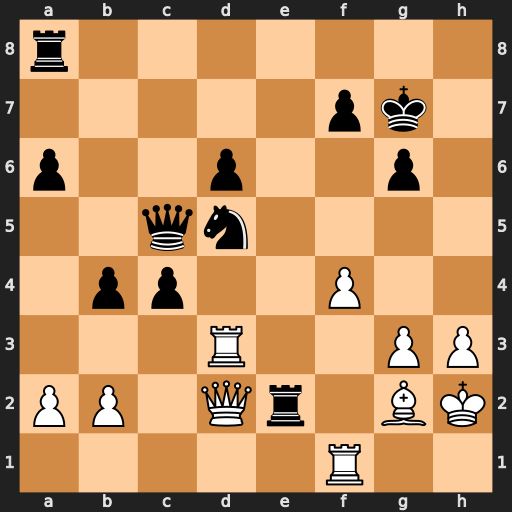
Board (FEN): r7/5pk1/p2p2p1/2qn4/1pp2P2/3R2PP/PP1Qr1BK/5R2
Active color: w
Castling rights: -
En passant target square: -
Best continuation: Qxe2 cxd3 Qxd3